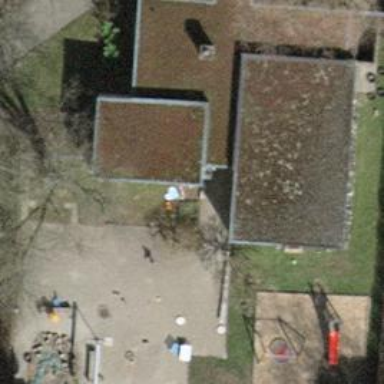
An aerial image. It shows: Kindergarten.